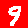
Digit: 9